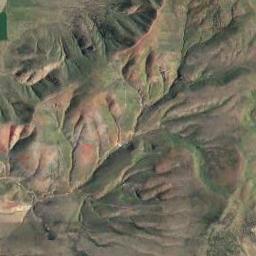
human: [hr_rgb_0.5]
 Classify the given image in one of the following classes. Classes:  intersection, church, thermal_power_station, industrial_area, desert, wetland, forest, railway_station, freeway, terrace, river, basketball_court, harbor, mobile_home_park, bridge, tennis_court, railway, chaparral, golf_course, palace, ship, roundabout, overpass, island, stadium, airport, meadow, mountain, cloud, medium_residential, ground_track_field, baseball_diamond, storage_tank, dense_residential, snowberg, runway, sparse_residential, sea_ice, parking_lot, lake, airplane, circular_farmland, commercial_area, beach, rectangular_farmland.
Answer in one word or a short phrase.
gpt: mountain